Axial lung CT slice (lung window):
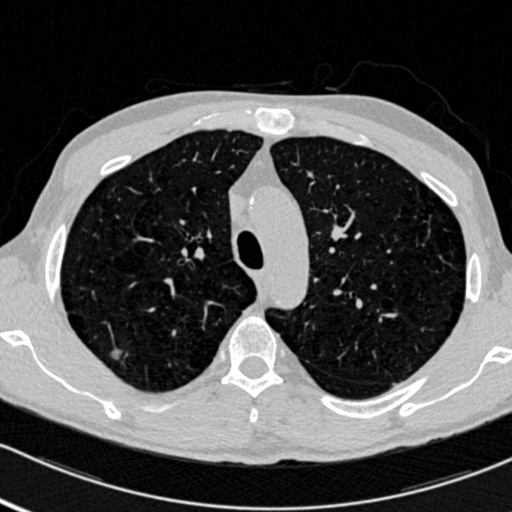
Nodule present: yes
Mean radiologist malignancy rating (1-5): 3.667